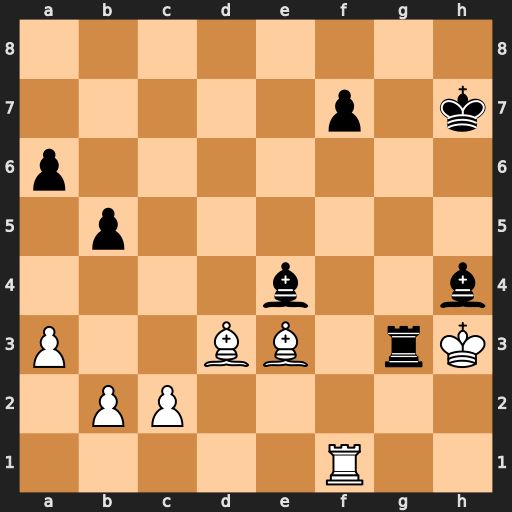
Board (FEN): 8/5p1k/p7/1p6/4b2b/P2BB1rK/1PP5/5R2
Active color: w
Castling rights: -
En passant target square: -
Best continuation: Kxh4 Rxe3 Rxf7+ Kg6 Re7 Bxd3 Rxe3